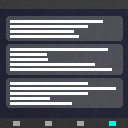
Screen state: on